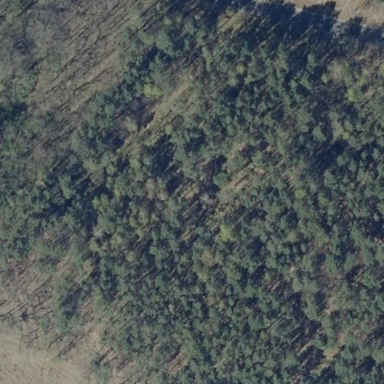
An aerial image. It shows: Forest area.